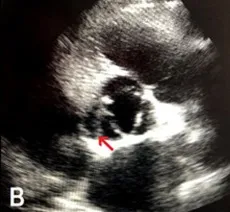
A parasternal short-axis view of the aortic valve showing the dissection flap (arrow).
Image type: radiology (ultrasound)